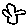
Label: flower